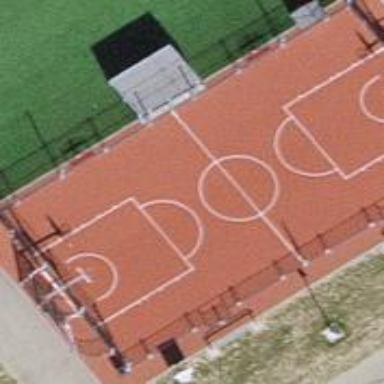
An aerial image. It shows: Basketball court on leisure land pitch.